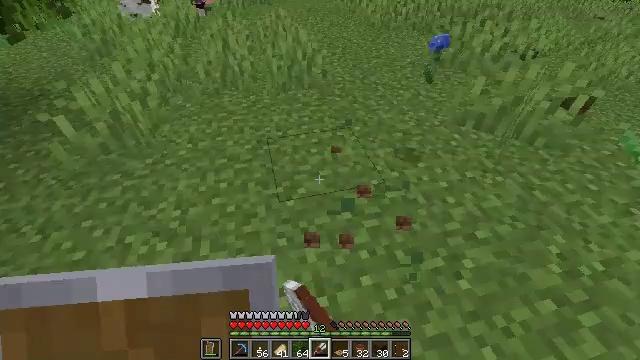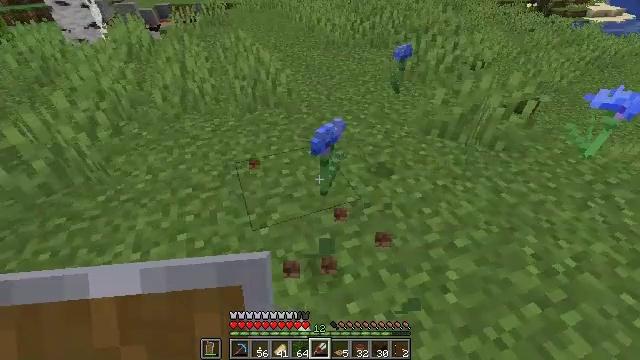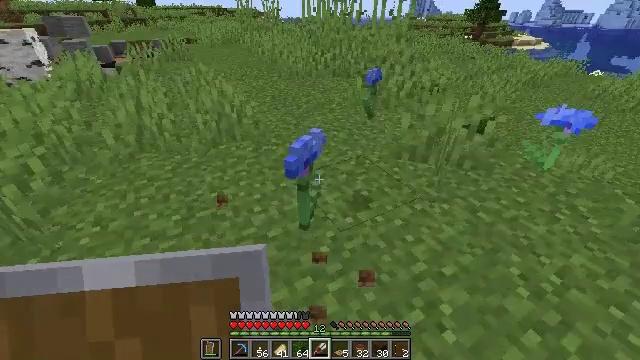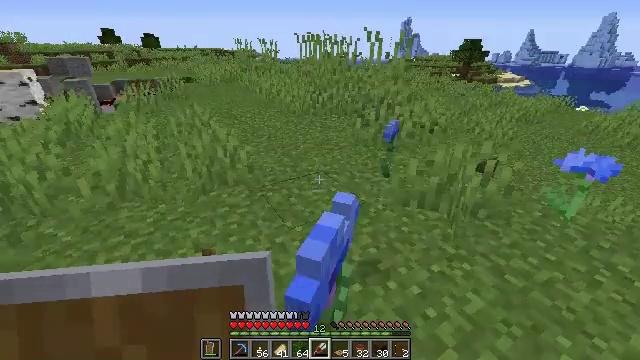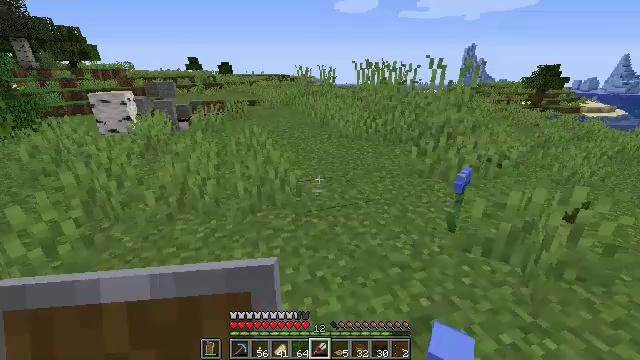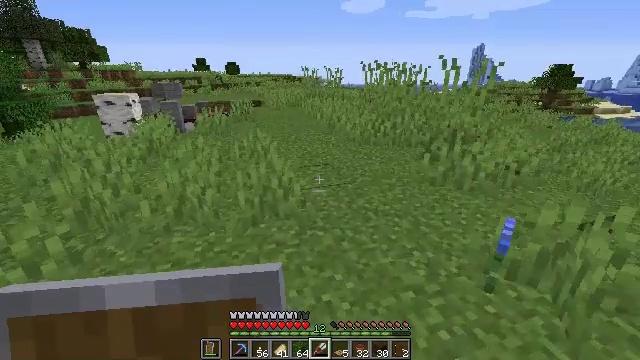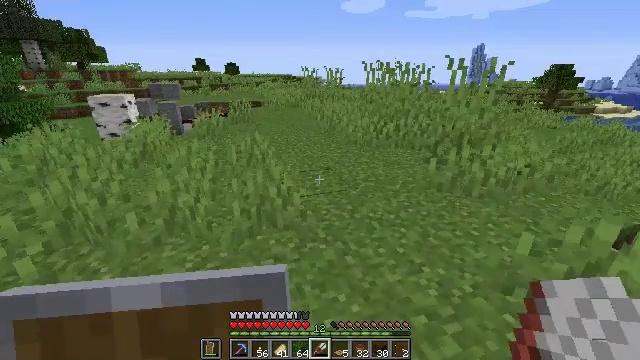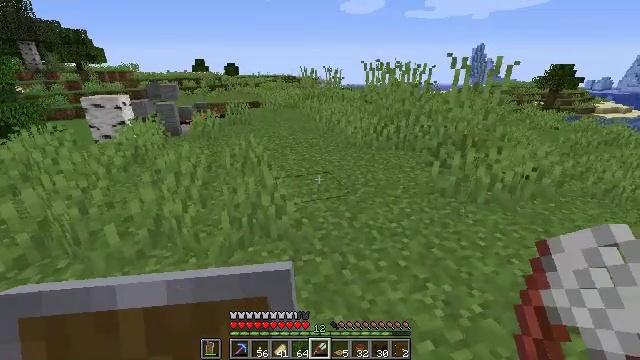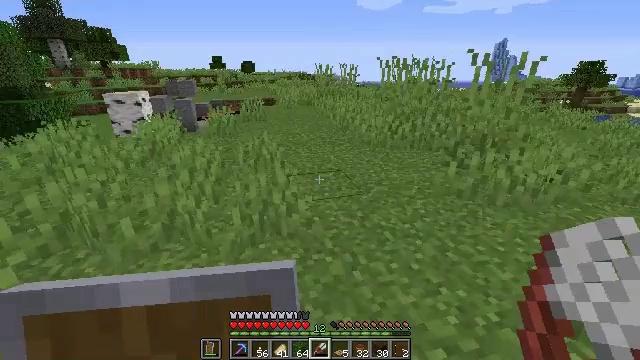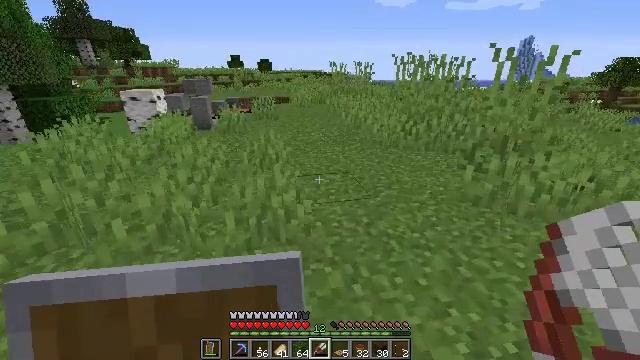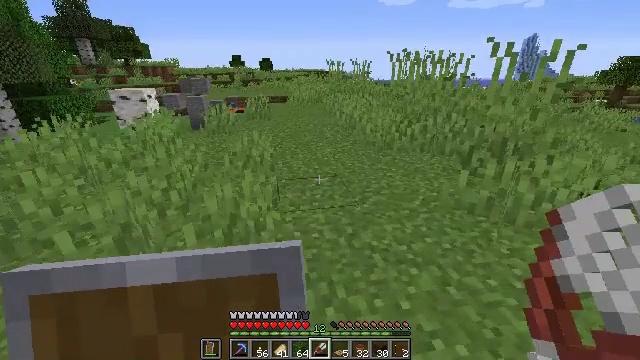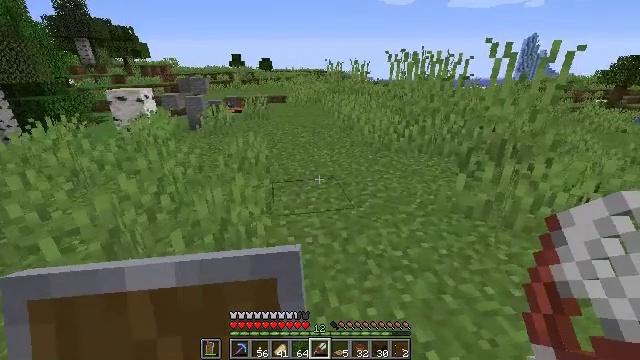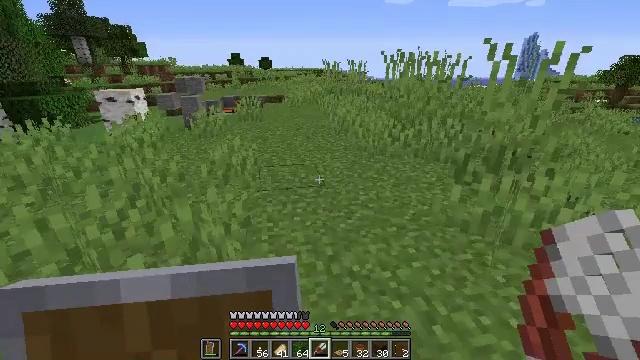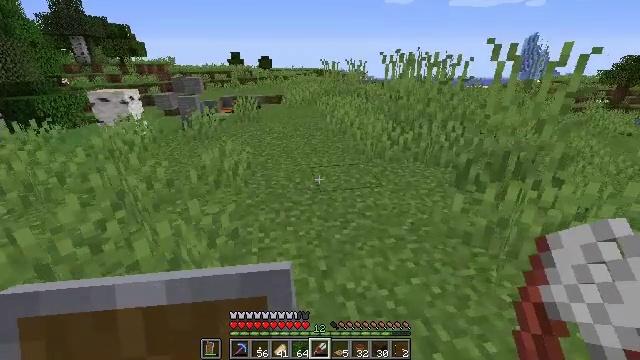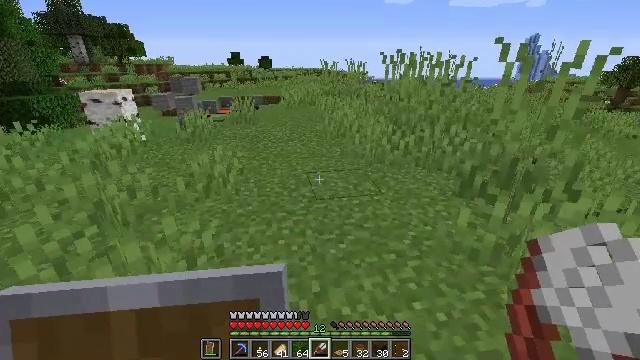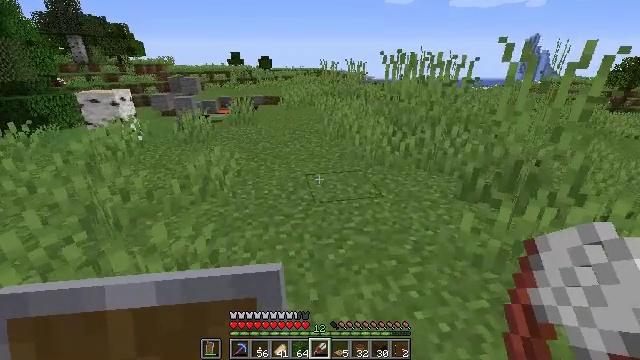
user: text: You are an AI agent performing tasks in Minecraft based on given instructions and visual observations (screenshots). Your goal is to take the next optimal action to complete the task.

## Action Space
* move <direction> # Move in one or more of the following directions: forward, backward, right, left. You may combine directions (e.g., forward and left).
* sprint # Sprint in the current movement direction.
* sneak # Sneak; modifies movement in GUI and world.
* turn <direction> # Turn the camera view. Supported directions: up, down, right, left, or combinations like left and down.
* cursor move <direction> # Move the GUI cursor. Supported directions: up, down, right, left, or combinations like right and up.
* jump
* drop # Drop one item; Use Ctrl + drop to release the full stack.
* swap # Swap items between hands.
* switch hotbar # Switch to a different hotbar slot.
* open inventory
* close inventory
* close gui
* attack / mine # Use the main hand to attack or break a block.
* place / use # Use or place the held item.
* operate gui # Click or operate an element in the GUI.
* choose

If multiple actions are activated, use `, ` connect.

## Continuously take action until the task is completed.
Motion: motion action
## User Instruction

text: Gather the beautiful lily of the valley.
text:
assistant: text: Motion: move forward, turn right and up, attack / mine
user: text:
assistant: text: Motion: move forward, turn right and up
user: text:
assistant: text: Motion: move forward, turn up
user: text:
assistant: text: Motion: move forward, turn left and up
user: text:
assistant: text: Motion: move forward, turn left
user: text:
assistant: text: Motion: move forward
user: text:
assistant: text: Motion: move forward and move right
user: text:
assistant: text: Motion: move forward and move right, turn left
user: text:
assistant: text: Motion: move forward and move right, turn left
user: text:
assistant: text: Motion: move forward and move right
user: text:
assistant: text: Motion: move forward and move right
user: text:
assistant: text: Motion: move forward
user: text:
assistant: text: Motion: move forward
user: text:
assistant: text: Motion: move forward
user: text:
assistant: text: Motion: move forward
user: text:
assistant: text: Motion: no_op
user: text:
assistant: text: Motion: open inventory
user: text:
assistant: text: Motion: open inventory
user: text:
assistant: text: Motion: open inventory
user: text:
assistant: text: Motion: cursor move right and up
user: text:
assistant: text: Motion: cursor move right and up
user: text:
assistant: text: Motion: no_op
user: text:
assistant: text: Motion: no_op
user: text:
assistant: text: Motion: no_op
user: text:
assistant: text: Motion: turn left and up
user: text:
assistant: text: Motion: turn left and up
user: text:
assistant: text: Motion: move forward
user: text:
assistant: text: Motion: move forward
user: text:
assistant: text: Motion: no_op
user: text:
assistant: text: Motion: no_op